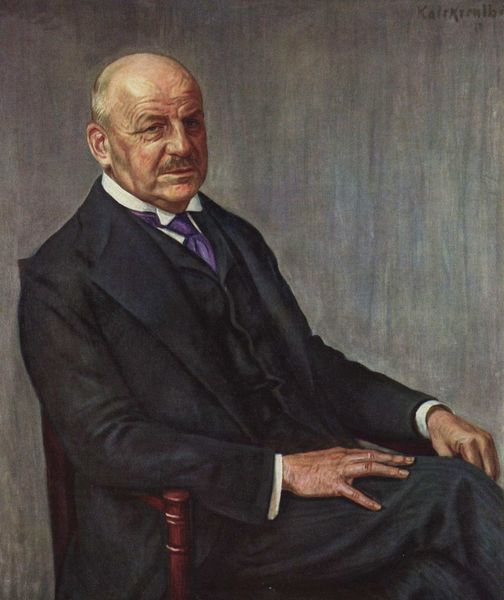
Titel: Porträt des Alfred Lichtwark
Künstler: Leopold Karl Walter Graf von Kalckreuth
Standort: Hamburg
Institution: Kunsthalle
Schlagwörter: blau, dunkel, gemälde, hand, haut, mann, schatten, weiß, sitzen, braun, finger, grau, haar, holz, licht, mund, nase, ohr, raum, schwarz, stirn, stuhl, blick, malerei, alt, anzug, bart, hemd, schnurrbart, wand, arme, augen, falten, gesicht, kleidung, knoten, kragen, trauer, ärmel, bild, bildnis, herr, holzstuhl, hände, portrait, porträt, signatur, öl, haare, halbfigur, mantel, realismus, sessel, sitzend, frontal, kinn, knopf, ohren, alltag, beine, ruhig, armlehne, lehne, lila, violett, frack, schnäuzer, falte, schnurbart, tapete, krawatte, detail, glatze, sitzt, stuhllehne, wange, knie, graun, hemdkragen, schnauzbart, schnauzer, selbstporträt, jacket, weste, name, alter, schraffur, vatermörder, stirnfalten, manschetten, pinselstrich, halbglatze, schoss, kravatte, schlips, halbprofil, runzeln, hubi, fingernägel, nadelstreifen, krage, jakett, reichtum, dreiteiler, skeptisch, freundlich, geöffnet, lacht, übereinandergeschlagen, anwalt, blickend, sacko, wohlstand, bankier, tränensack, kalckreuth, monographie, kummervoll, schläder, oschlips